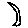
Label: moon